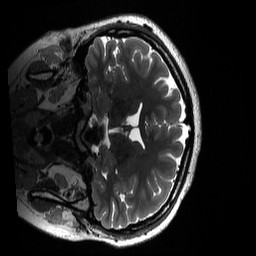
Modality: T2w
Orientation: coronal
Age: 23
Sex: female